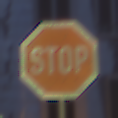
Verkehrszeichen: Stop
Umgebung: Outdoor, Urban
Tageszeit: Night
Wetter: PartlyCloudy
Licht: Artificial
Jahreszeit: NotSpecified
Kontrast: HighContrast